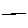
Label: line